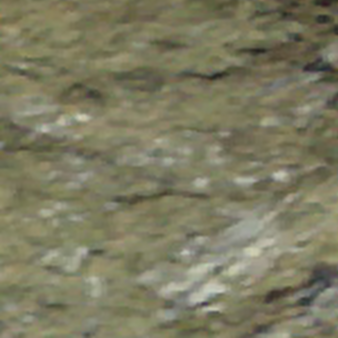
Label: other